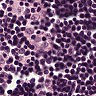
Metastatic tissue present: no